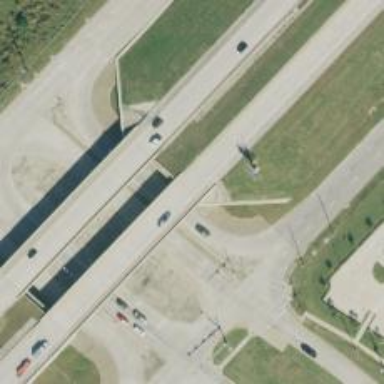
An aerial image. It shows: Motorway bridge.